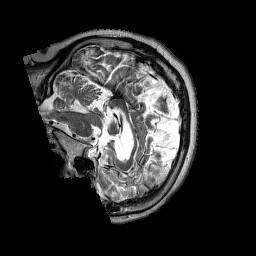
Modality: T2w
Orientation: sagittal
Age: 55
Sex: female
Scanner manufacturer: siemens
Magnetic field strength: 3 T
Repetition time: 3.32 s
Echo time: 0.213 s